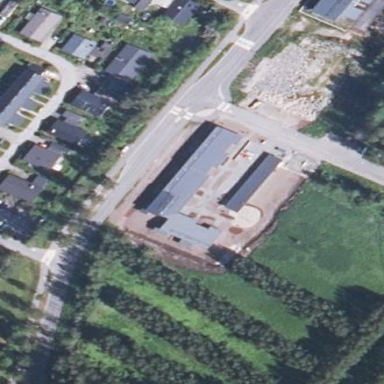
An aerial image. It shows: Terrace building.